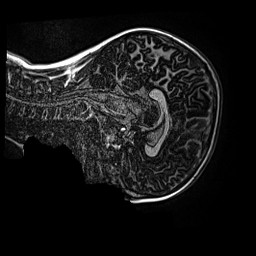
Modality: MP2RAGE
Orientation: sagittal
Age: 10
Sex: female
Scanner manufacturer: siemens
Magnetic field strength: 3 T
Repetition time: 4 s
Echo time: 0.00299 s